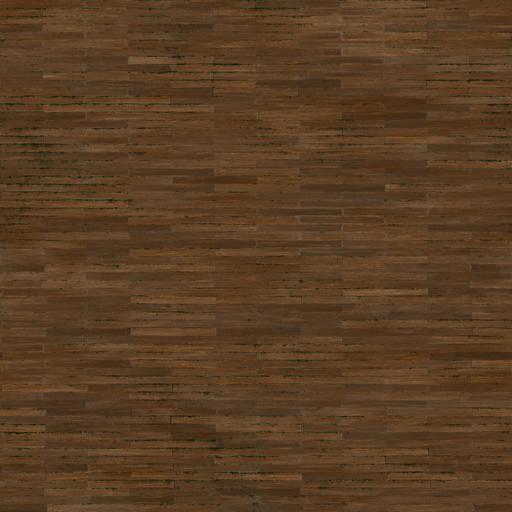
Tags: nailed nails planks rough wood wooden